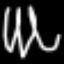
Label: fork